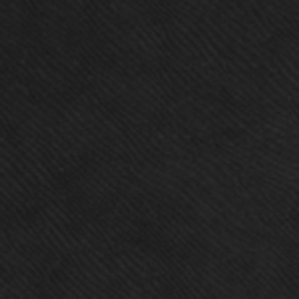
Label: frost